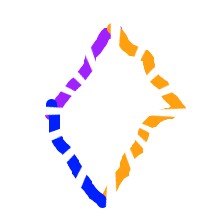
Shape: rhombus